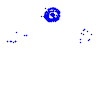
Particle: proton